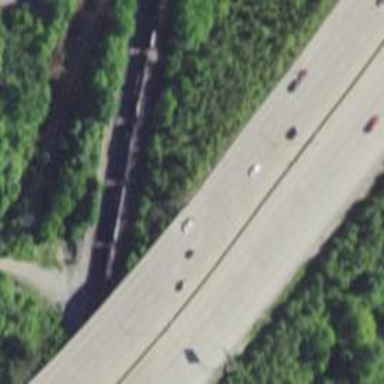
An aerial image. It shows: Motorway.